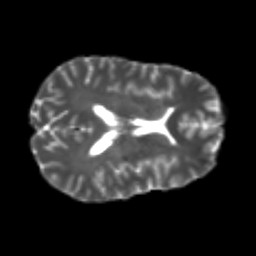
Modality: T2w
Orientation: axial
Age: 26
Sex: male
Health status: healthy
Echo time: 0.074 s